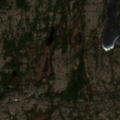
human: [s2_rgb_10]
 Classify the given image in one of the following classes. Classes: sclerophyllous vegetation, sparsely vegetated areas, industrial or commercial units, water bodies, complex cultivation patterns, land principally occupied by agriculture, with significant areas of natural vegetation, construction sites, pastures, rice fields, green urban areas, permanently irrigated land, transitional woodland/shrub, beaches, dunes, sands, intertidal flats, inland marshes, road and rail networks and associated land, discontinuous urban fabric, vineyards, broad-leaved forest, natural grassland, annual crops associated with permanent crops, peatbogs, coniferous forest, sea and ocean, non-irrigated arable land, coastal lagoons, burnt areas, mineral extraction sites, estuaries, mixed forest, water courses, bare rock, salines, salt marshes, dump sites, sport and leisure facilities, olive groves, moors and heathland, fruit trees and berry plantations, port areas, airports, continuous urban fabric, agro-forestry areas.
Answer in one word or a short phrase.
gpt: mixed forest, bare rock